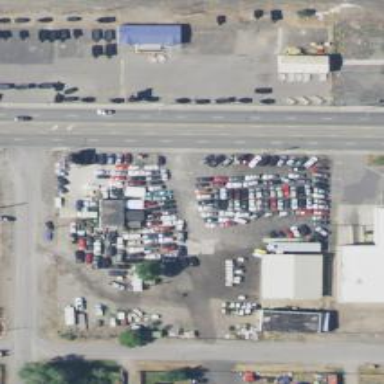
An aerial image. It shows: Car shop.